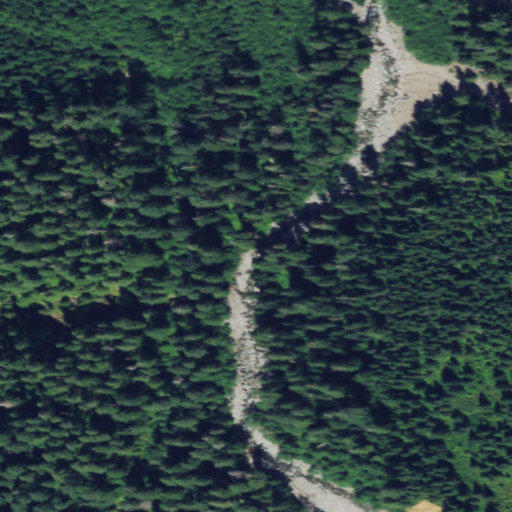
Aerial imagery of valley in Washington named Lake Gulch containing evergreen forest, open development, deciduous forest, medium intensity development, and low intensity development